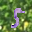
Label: 5